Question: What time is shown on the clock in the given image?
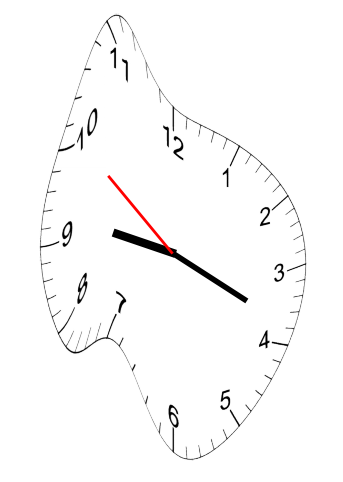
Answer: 09:18:51